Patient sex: F
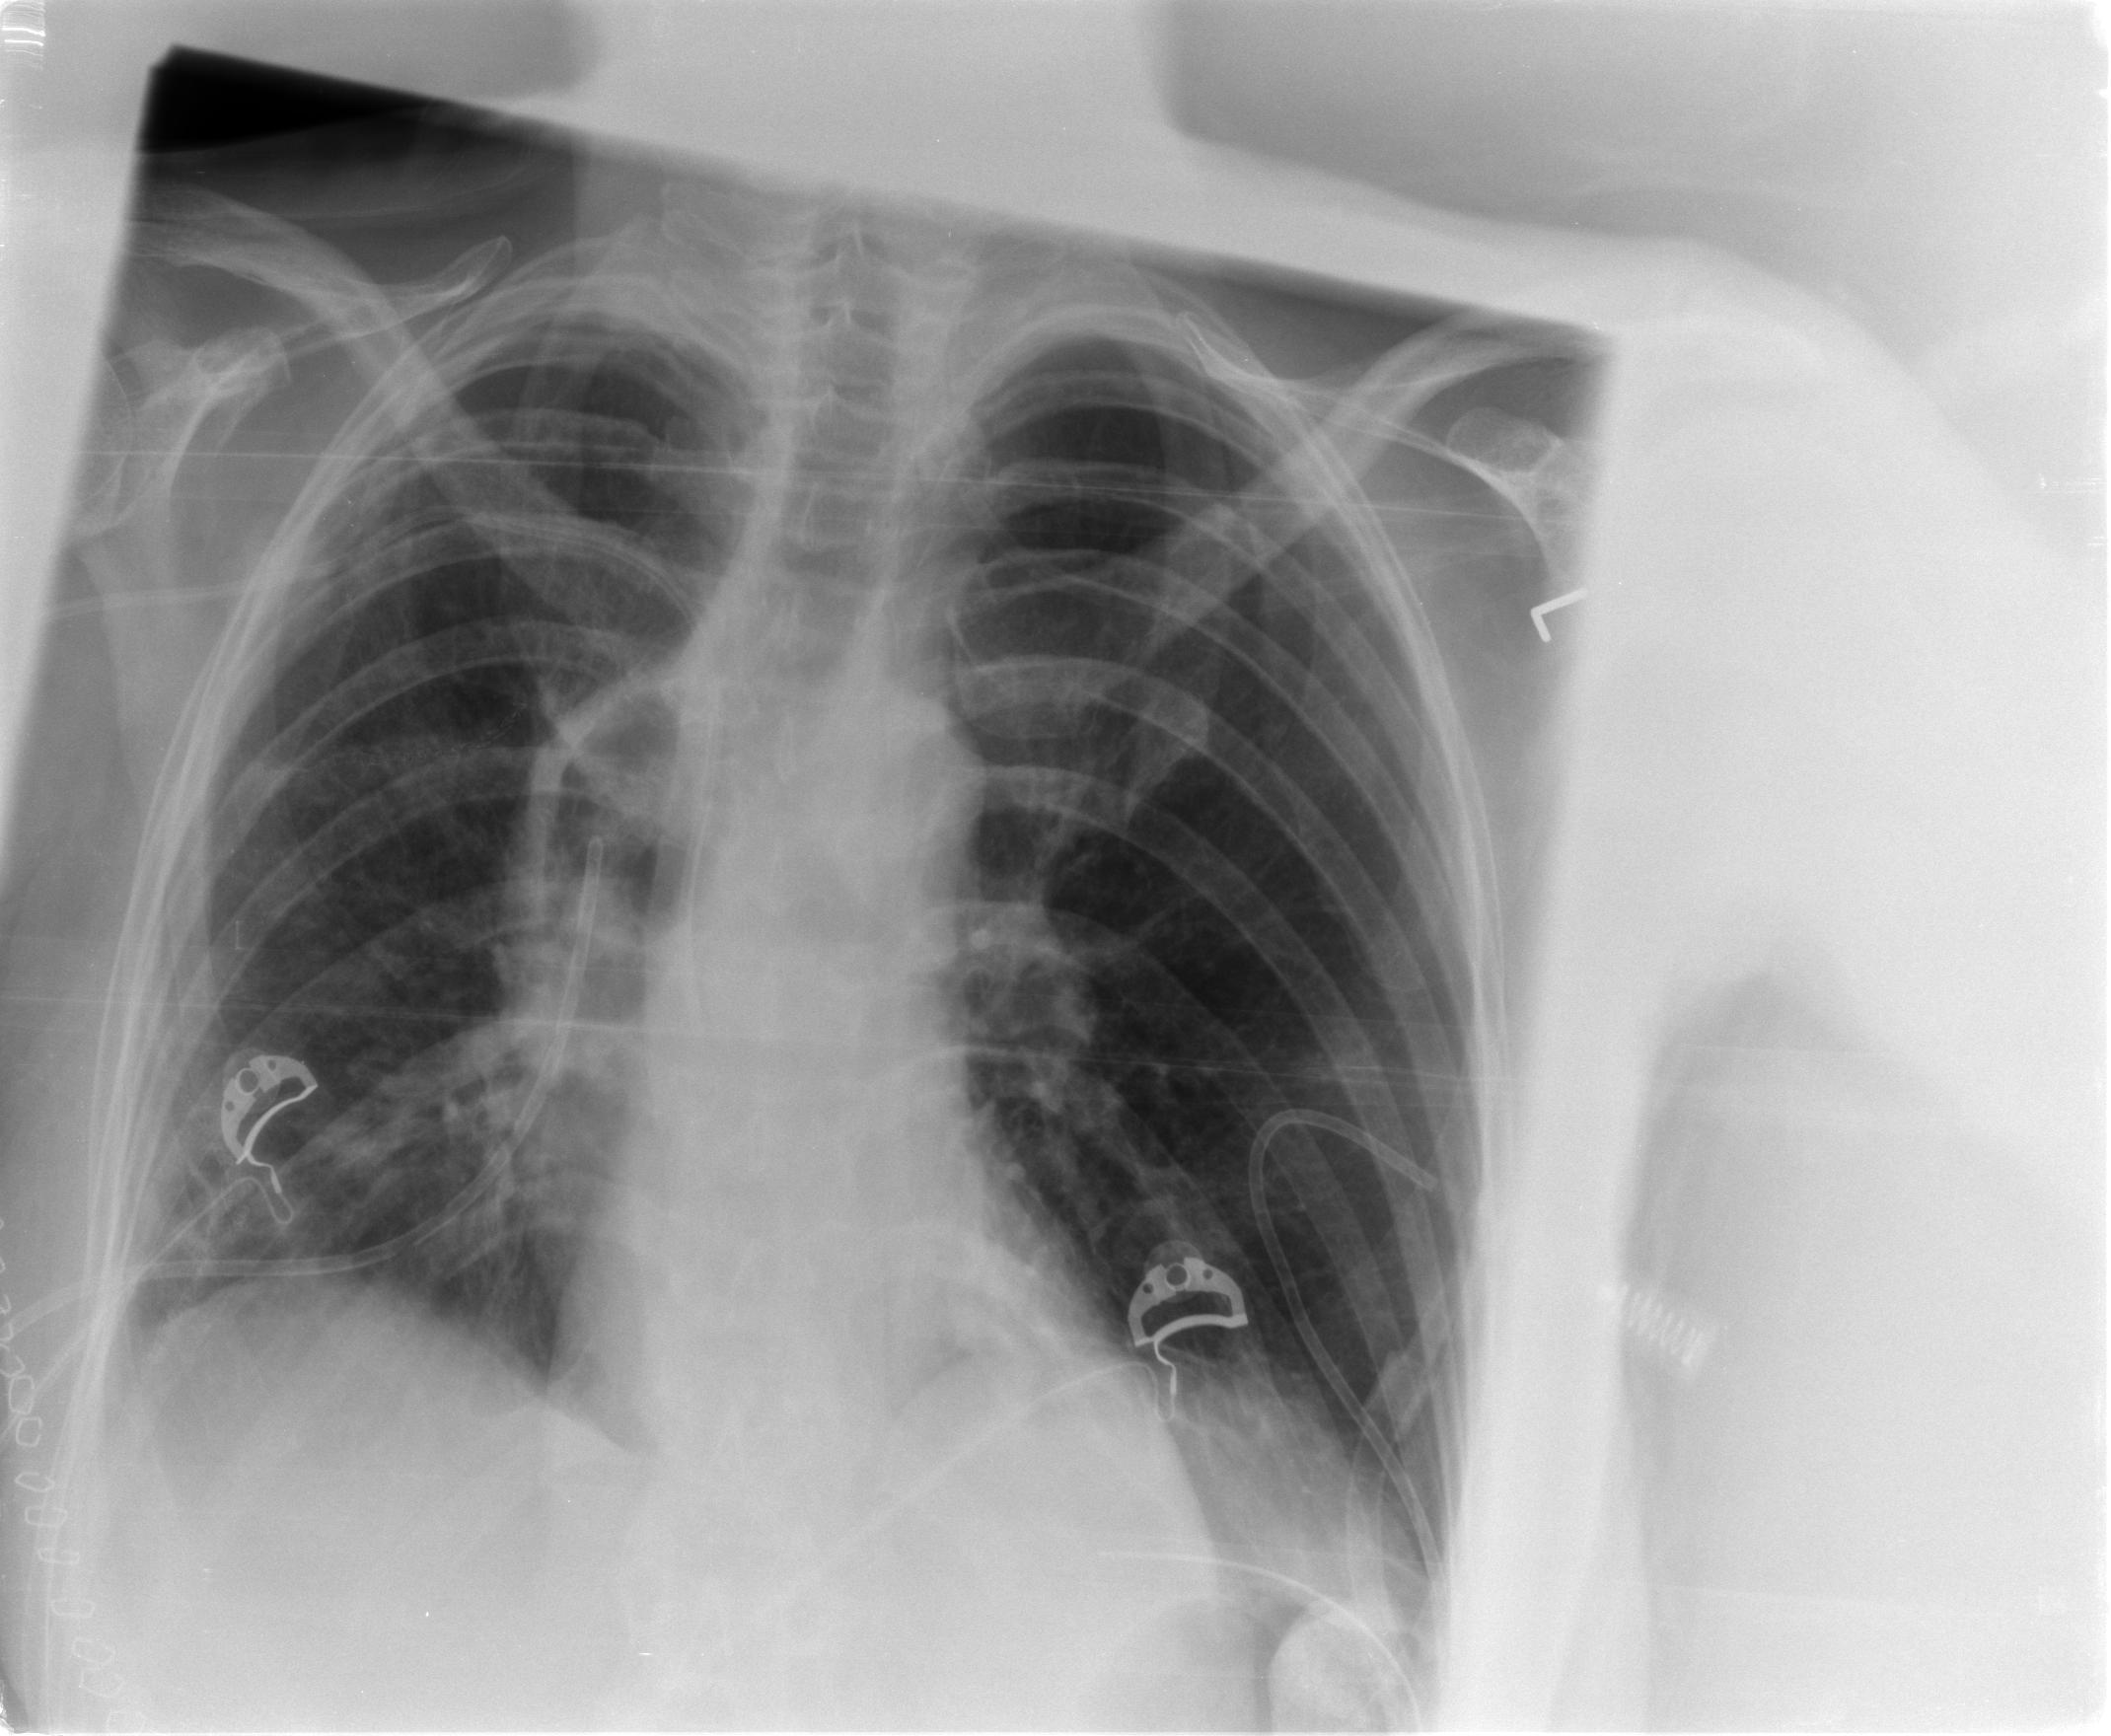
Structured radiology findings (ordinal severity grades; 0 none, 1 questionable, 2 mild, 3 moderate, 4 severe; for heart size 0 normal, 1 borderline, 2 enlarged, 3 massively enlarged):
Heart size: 0
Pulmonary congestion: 0
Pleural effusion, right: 1
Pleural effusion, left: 0
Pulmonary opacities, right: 0
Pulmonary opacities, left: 0
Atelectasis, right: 2
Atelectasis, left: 0